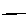
Label: line